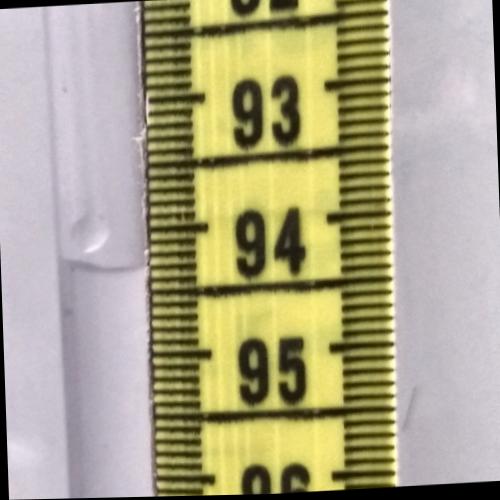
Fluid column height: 94.3 cm